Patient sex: F
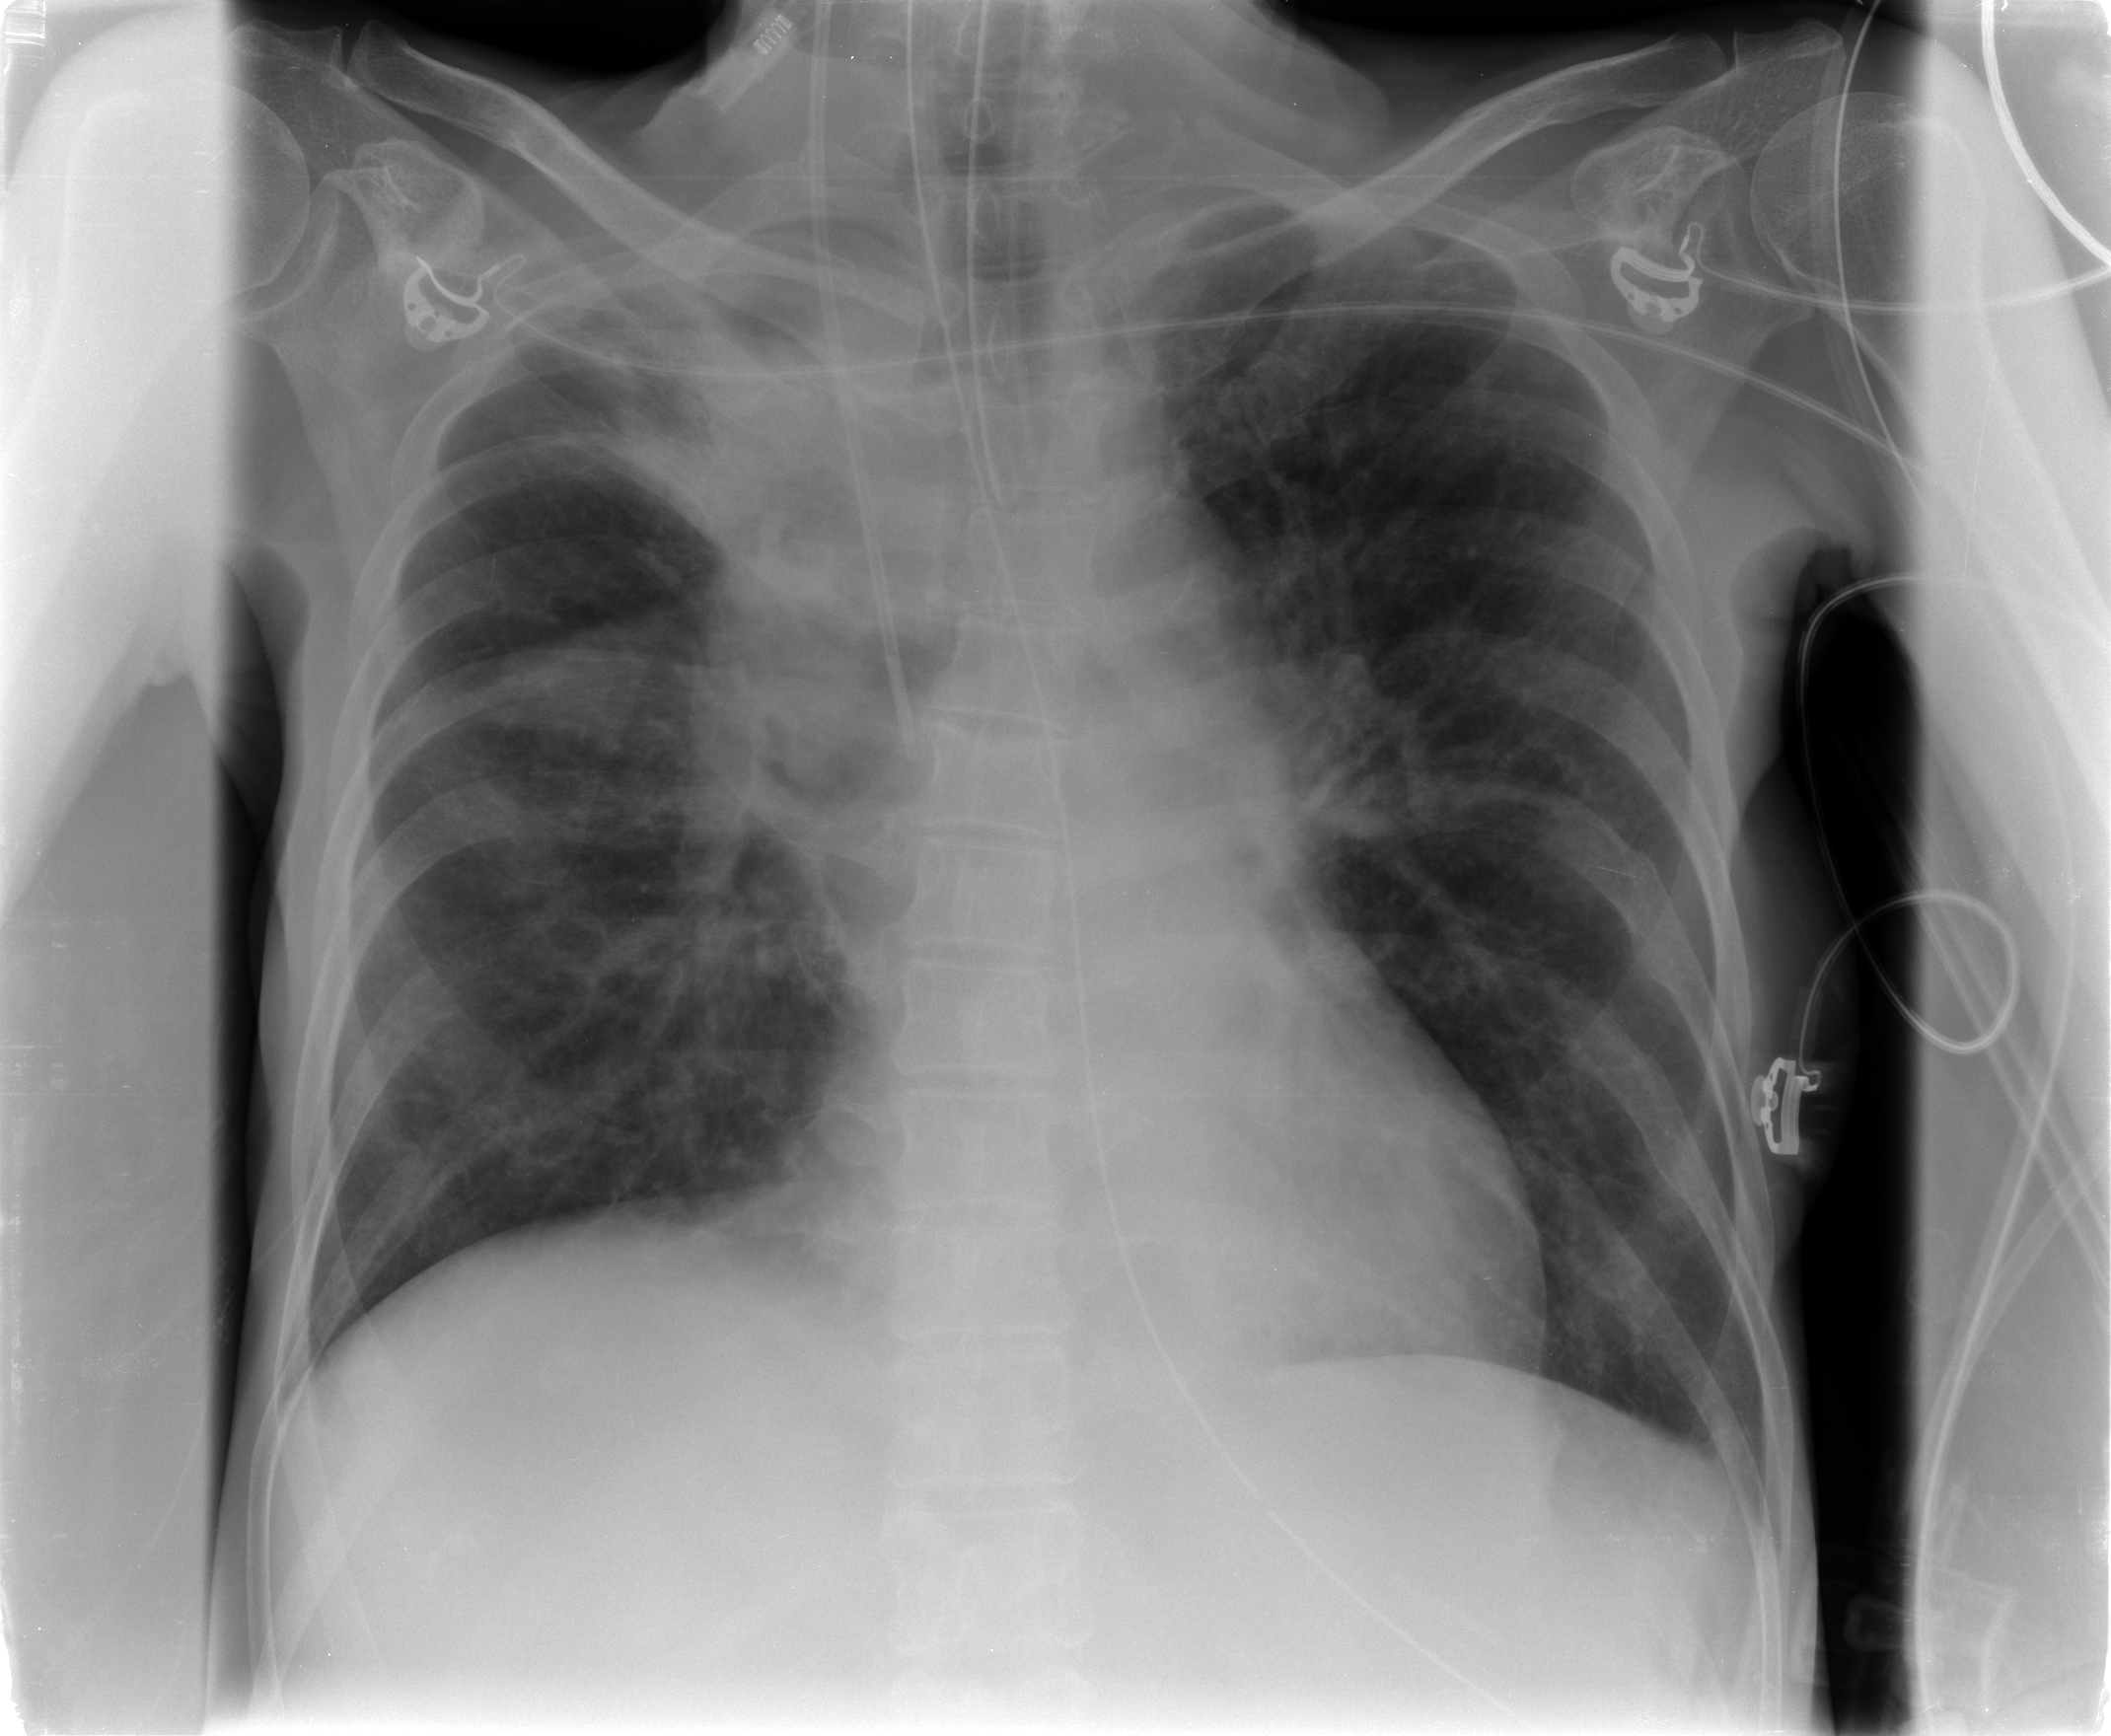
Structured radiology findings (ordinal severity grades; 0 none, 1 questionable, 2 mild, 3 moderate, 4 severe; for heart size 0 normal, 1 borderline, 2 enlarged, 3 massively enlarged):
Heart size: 0
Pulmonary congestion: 2
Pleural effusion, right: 0
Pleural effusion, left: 0
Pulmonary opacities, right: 3
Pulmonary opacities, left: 0
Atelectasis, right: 3
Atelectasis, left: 0